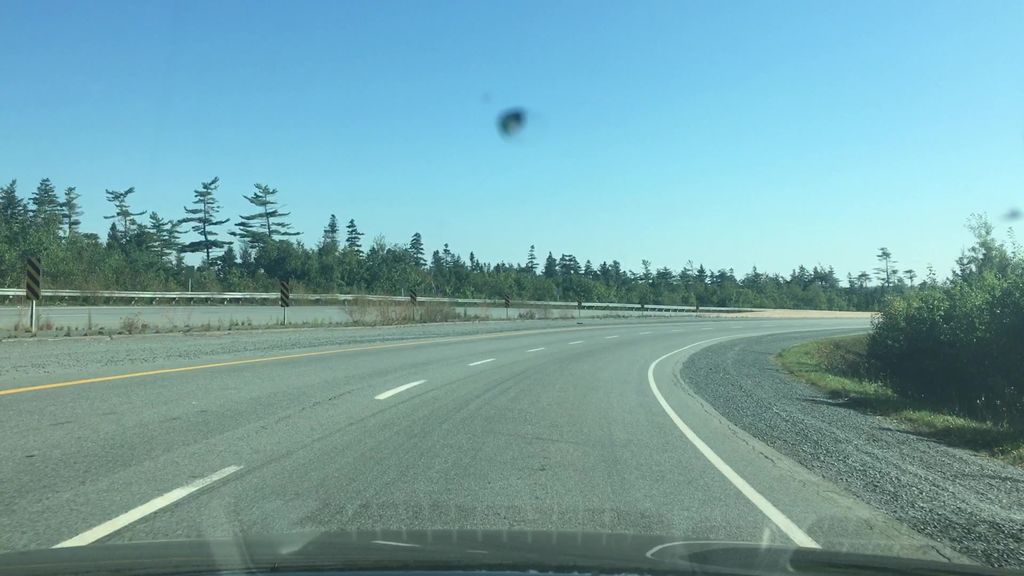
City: halifax